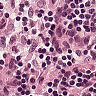
Metastatic tissue present: no